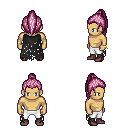
a pixel art fantasy rpg character, male body template, human, tanned skin, black tattered cape, white pants, pink long topknot hairstyle, bracelets, maroon shoes, four views (front, back, left, right), 2x2 character sprite sheet, small pixel art, hard edges, no anti-aliasing